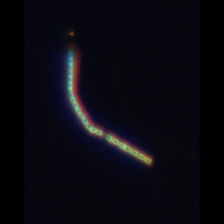
Taxon: Chaetoceros
Group: Diatoms